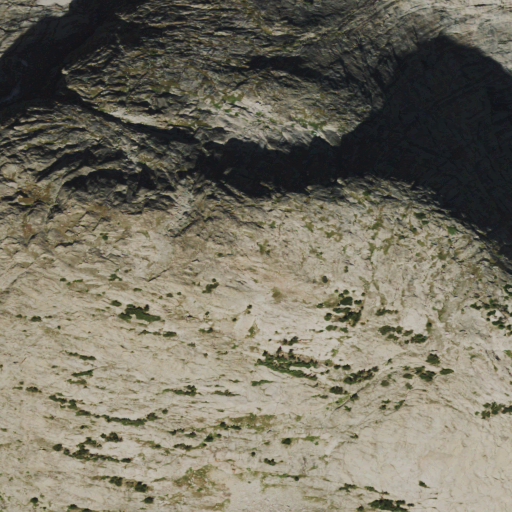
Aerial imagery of mountain in Wyoming named The Guardian containing grassland, evergreen forest, shrub, and barren land